The image is an STFT spectrogram (time versus frequency) of a rolling-element bearing's vibration signal. What is the most likely bearing condition (normal, inner_race, outer_race, ball)?
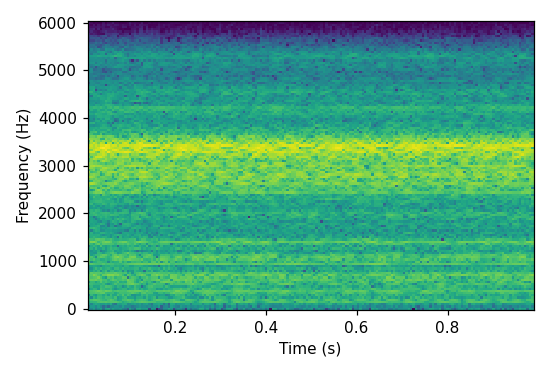
Answer: ball